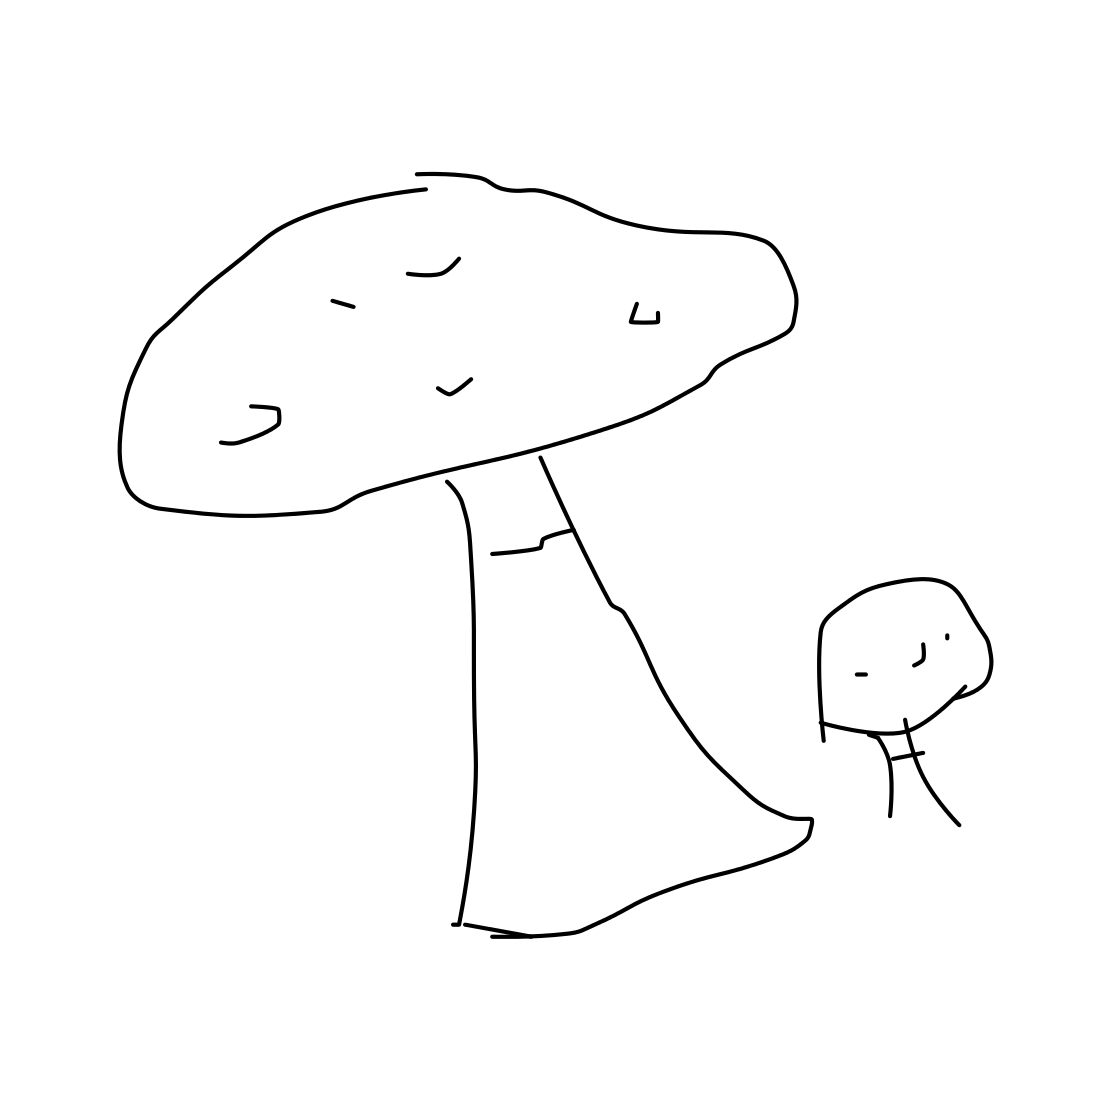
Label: mushroom